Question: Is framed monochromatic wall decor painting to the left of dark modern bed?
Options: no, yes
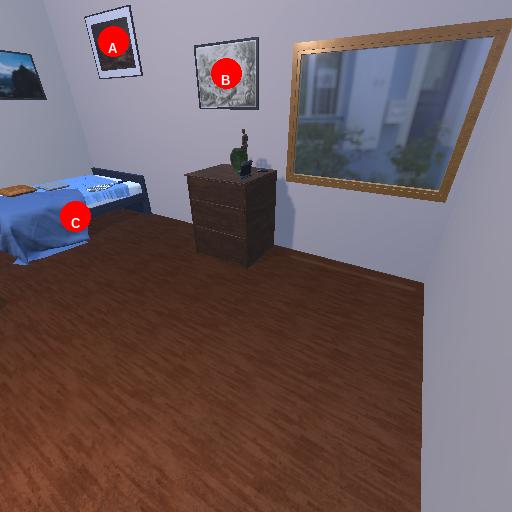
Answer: no